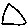
Label: triangle